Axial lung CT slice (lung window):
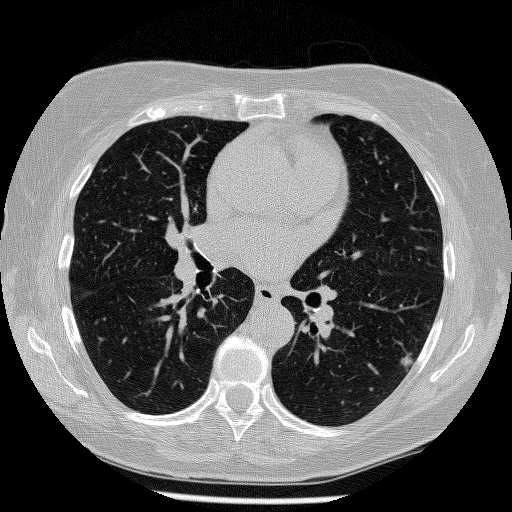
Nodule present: yes
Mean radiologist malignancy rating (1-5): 4